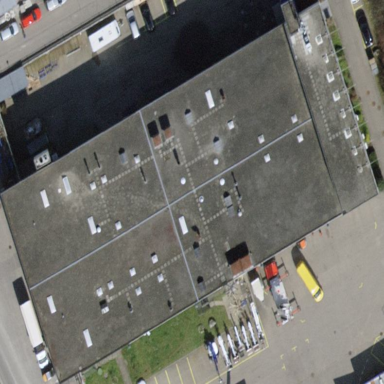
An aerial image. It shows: Building with car rental service.